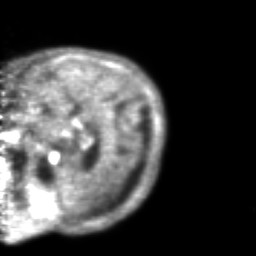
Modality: PET
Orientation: sagittal
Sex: female
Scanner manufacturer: ge